Question: I am generating an Excel file with Java on the back-end and it seems to work just fine in Chrome but for whatever reason it doesn't in FF/IE. I have the very latest of Flash in each browser listed from this site: <URL>
I'm sending XML to the server, it is generating the Excel and sending it to the Flash. I'm performing the export by doing the following:
'''
private var _fileRef:FileReference;
private function exportReport(e:MouseEvent):void
{
_fileRef = new FileReference();
_fileRef.addEventListener(Event.COMPLETE, excelExportCompleteHandler);
_fileRef.download(new URLRequest("exportReport"), "report.xlsx");
function excelExportCompleteHandler(e:Event):void {
trace('complete');
}
}
'''
I tried every possible error and handler on it but nothing fails so I put a breakpoint in the complete handler and noticed there is an I/O error just it's not happening on the IOErrorEvent.IO_ERROR handler.
Left hand side is a successful download, right hand side is a failure.

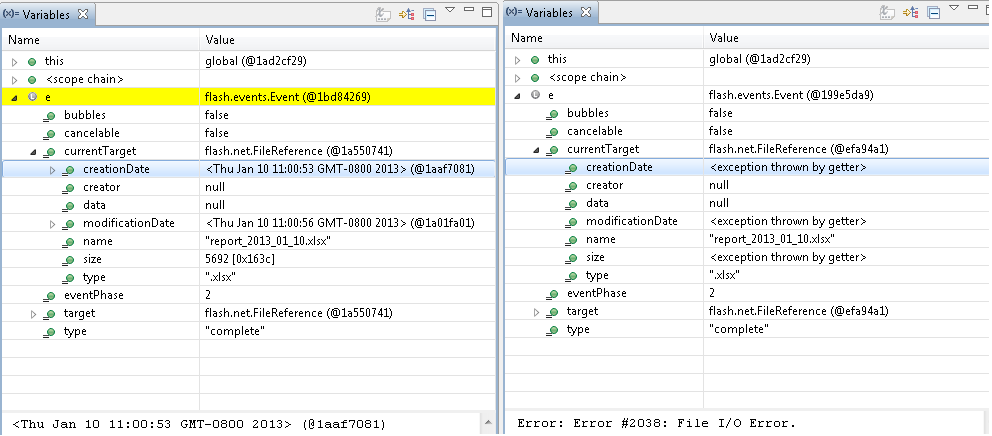
Answer: I asked this question on Adobe's forum and came up with my own workaround. It's not ideal but for others interested: <URL>